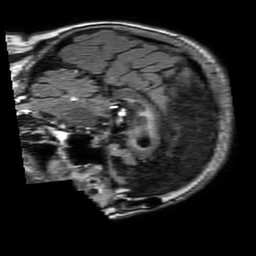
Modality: FLAIR
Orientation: sagittal
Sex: male
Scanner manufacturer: philips
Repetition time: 11 s
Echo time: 0.125 s